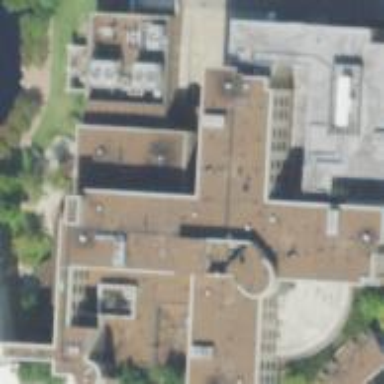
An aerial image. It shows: Hospital building.